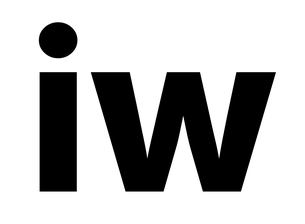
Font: Inter_ExtraBold